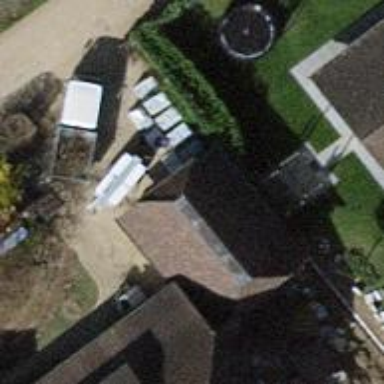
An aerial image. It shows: Garage building.